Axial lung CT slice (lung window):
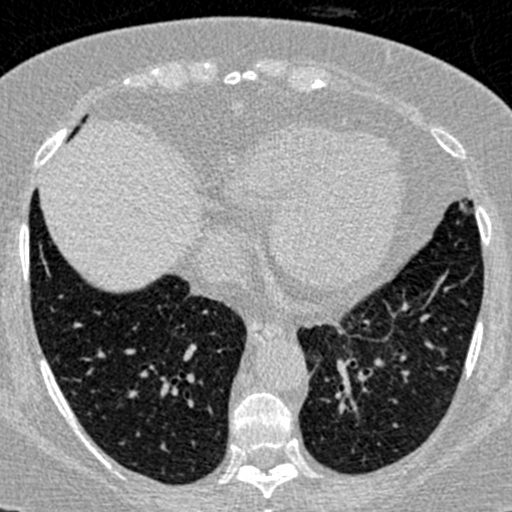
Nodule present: no